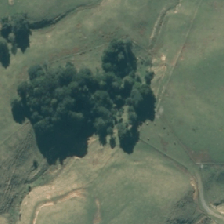
Land cover: indigenous_forest